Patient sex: F
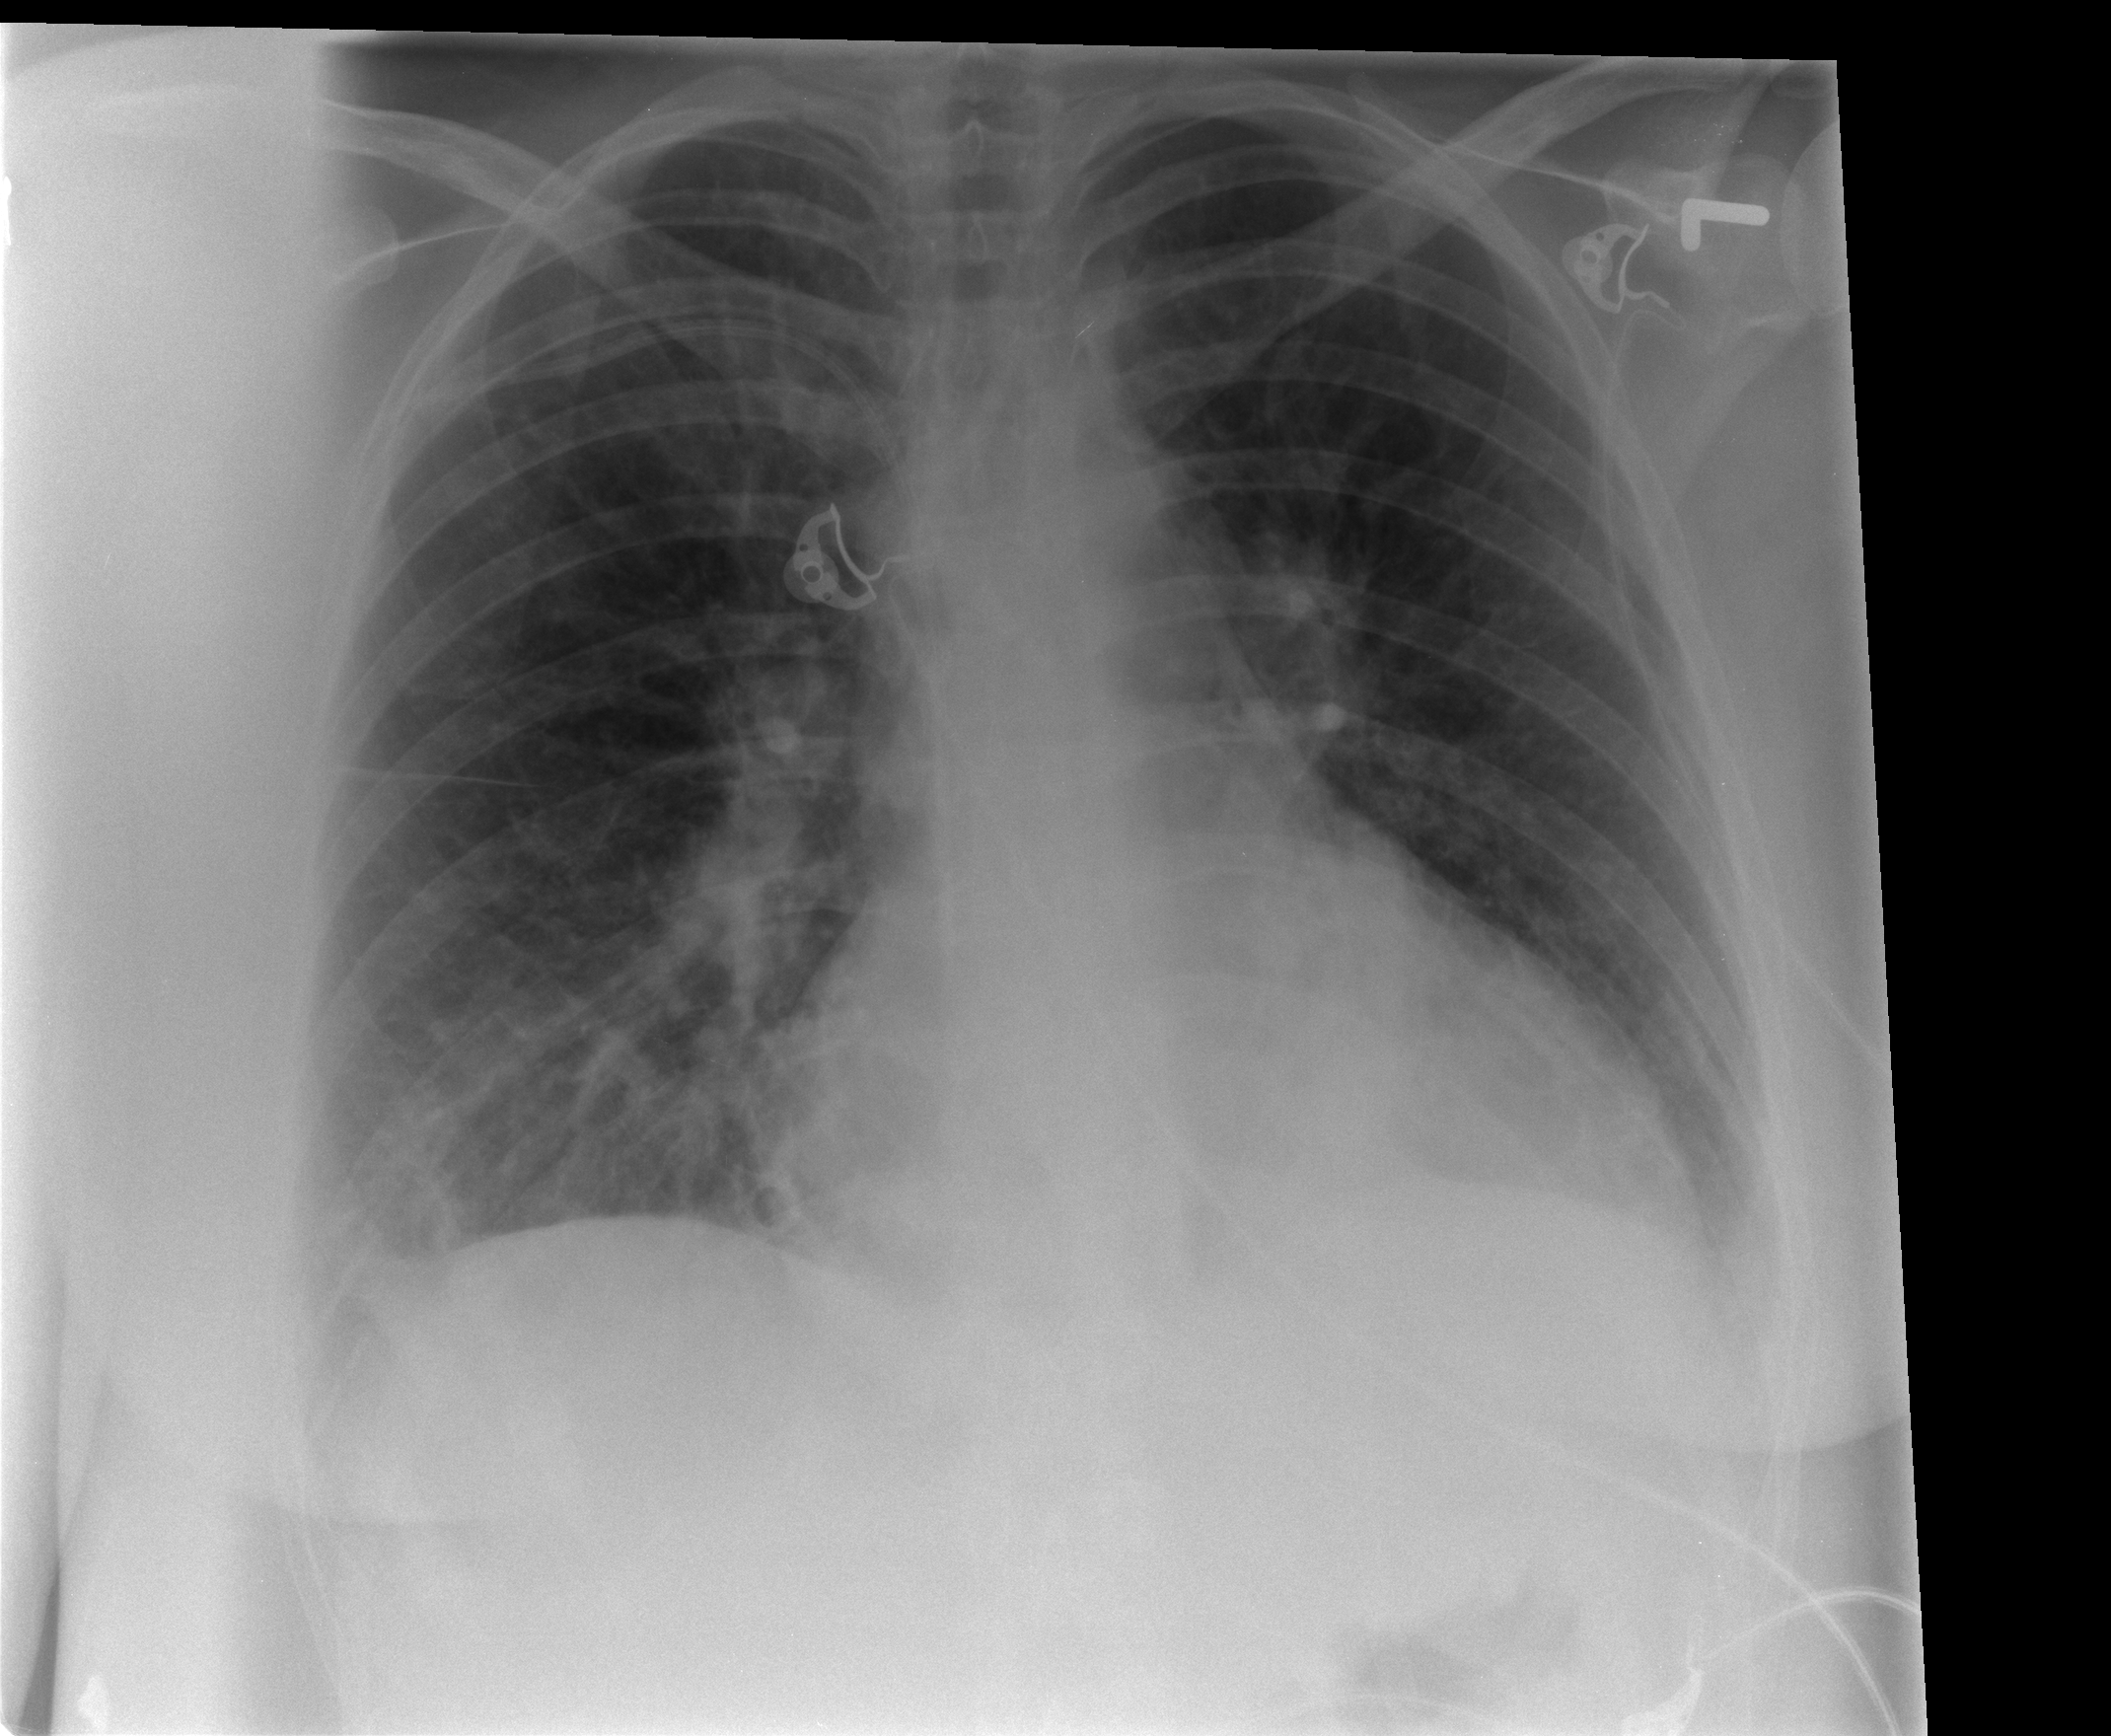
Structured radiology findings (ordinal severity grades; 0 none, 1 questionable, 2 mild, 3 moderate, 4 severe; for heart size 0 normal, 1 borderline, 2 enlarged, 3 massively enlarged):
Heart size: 3
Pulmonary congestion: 1
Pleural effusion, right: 1
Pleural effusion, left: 1
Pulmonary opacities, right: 2
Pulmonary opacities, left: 0
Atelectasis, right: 2
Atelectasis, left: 0